Field crop: tomato
Growth stage: 2
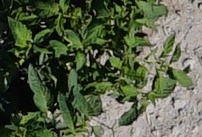
Species: tomato